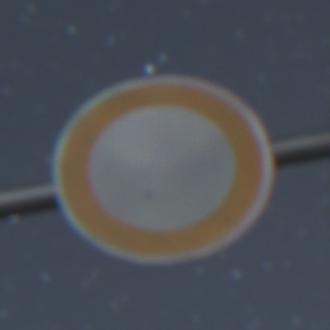
Verkehrszeichen: VerbotFahrzeugeAllerArt
Umgebung: Outdoor, Nature
Tageszeit: Night
Wetter: Clear
Licht: Natural
Jahreszeit: NotSpecified
Kontrast: HighContrast